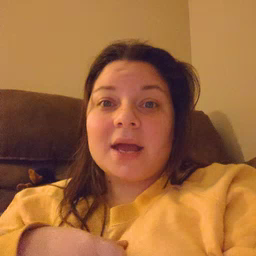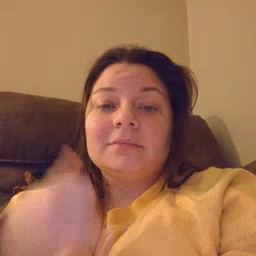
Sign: callonphone